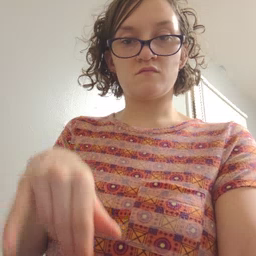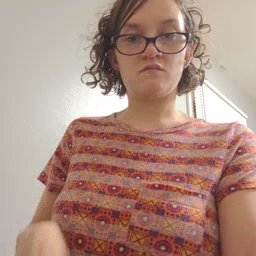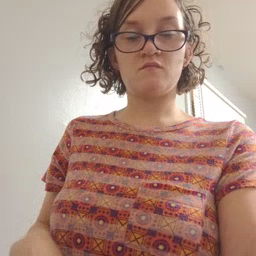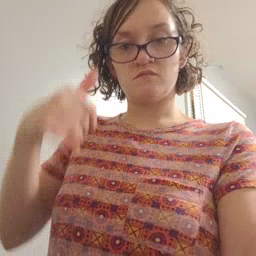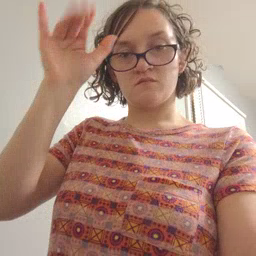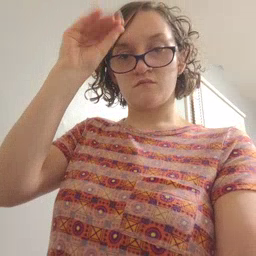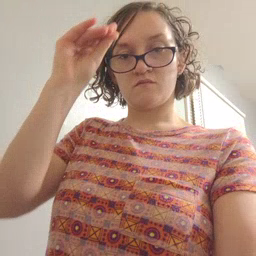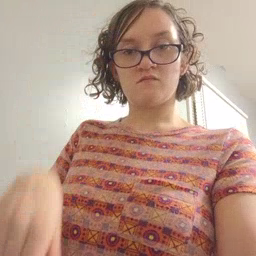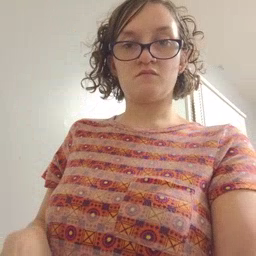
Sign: cowboy